Question: Ok, I searched the internet and stackoverflow but I just can't seem to find an answer for my problem.
I need to watermark images uploaded by users dynamically, but I don't want just text applied on an image. I need a real watermark like this:

The only way I can achieve this effect is by using Photoshop, adding shadow and decreasing the filling to 0%. But if my site is visited by 200 users who upload their images, I just can't make for everyone of them a new PNG file with their user name. That's why I'm looking for a dynamic solution for this problem.
I already found classes how to add a png file as a watermark to images, but like I said before this won't work if my site is visited by a lot of users.
I hope someone knows a way how to solve this and get the same effect on images dynamically.
Thank you very much.
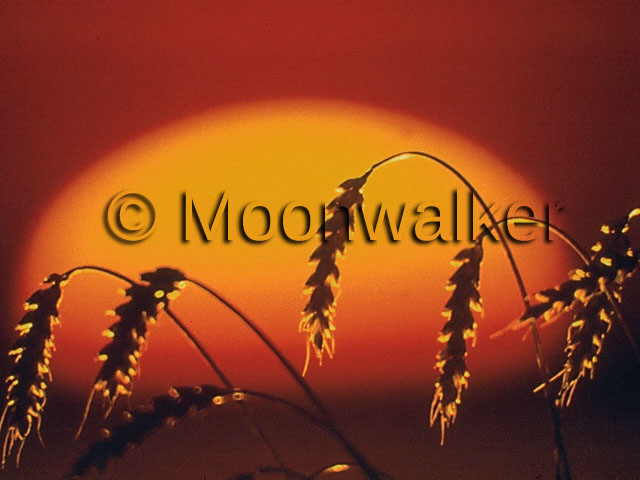
Answer: The documentation of the ImageMagick image processing library <URL>. Even if you would like to use GD instead of ImageMagick, it might give you an idea of how to do it.